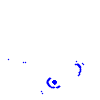
Particle: kaon